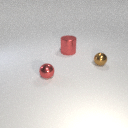
large red metal cylinder behind small brown metal sphere